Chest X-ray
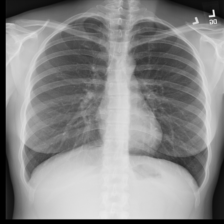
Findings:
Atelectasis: negative
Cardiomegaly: negative
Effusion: negative
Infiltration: negative
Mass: negative
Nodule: negative
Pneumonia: negative
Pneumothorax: negative
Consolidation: negative
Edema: negative
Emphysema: negative
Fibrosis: negative
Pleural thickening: negative
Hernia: negative